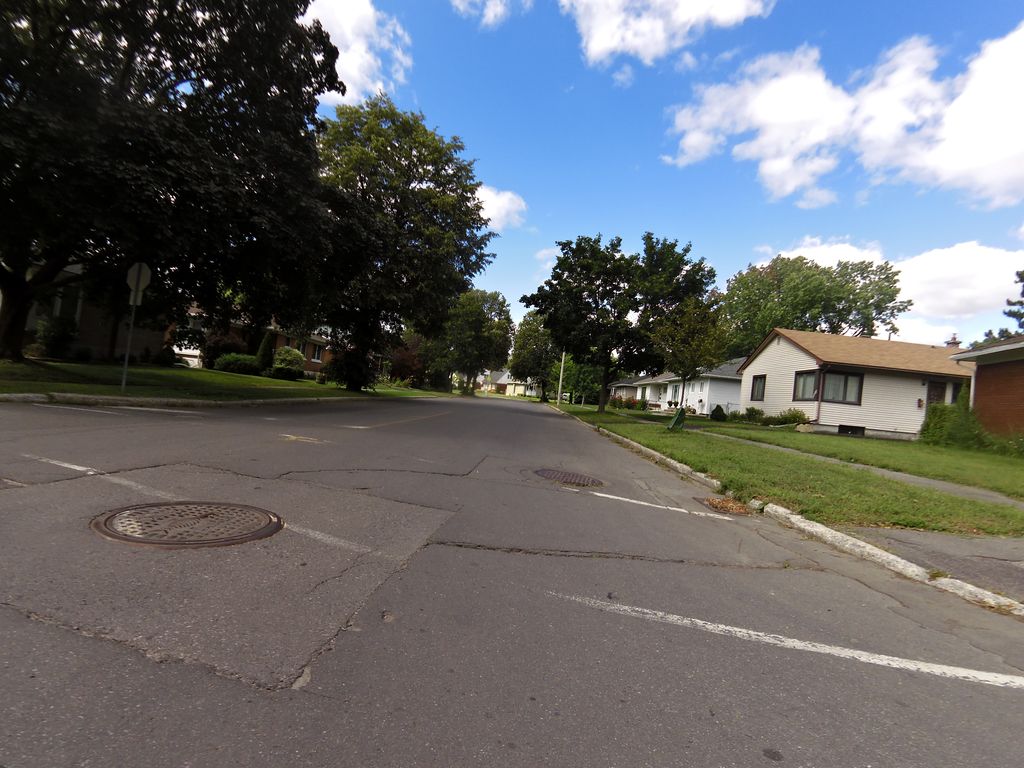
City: ottawa-gatineau